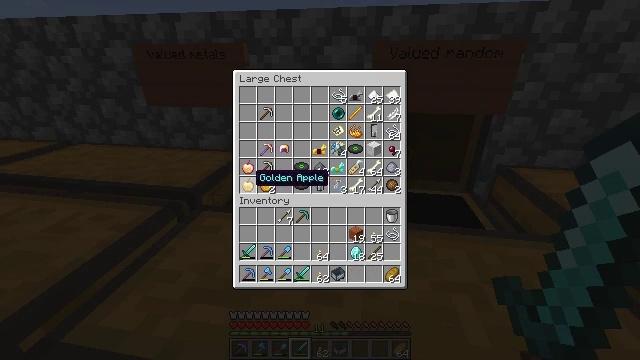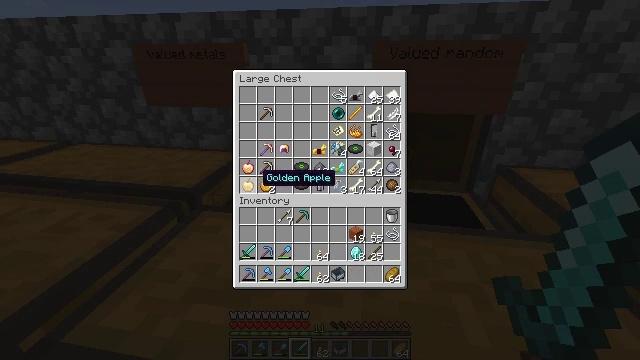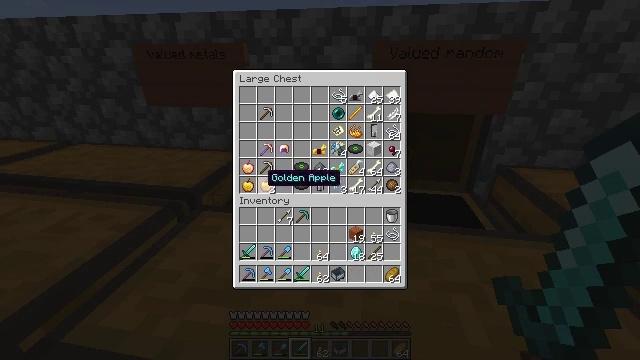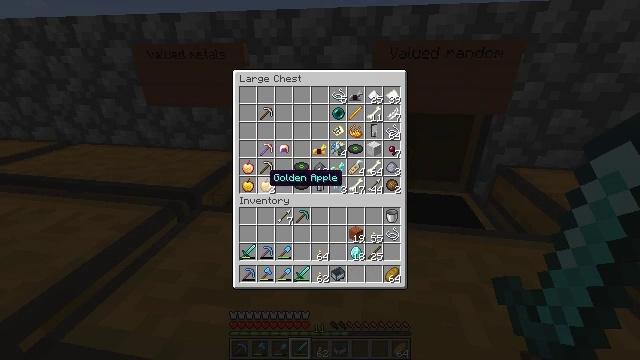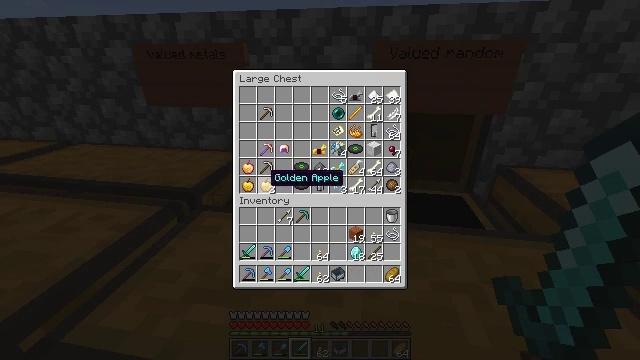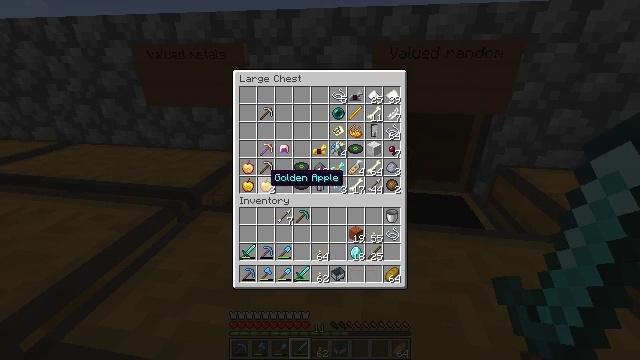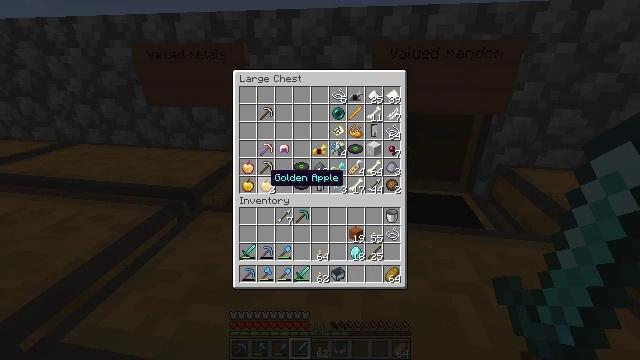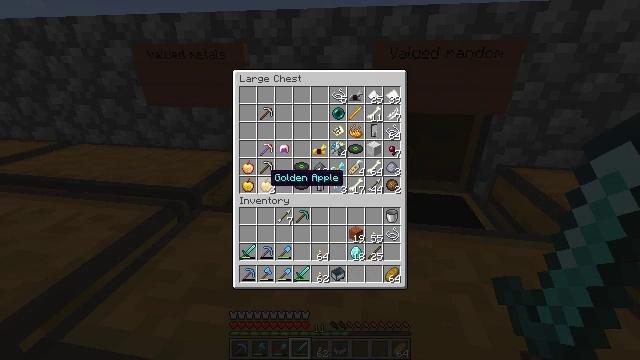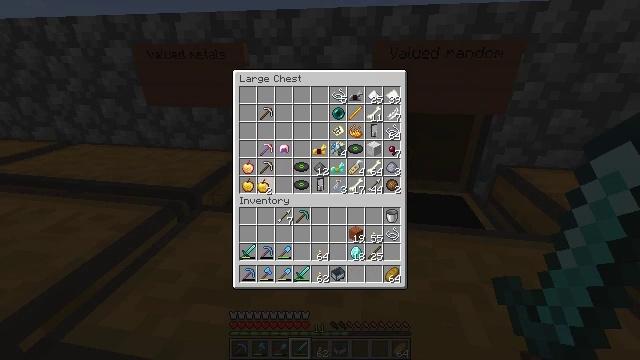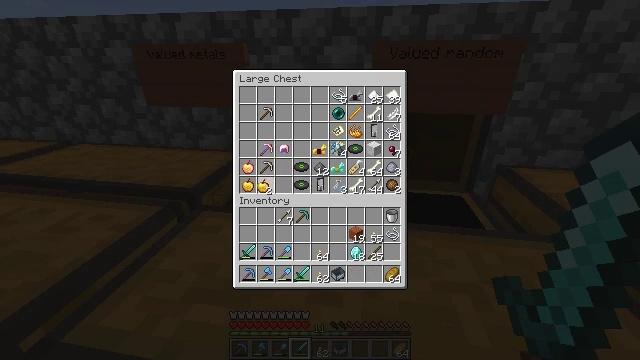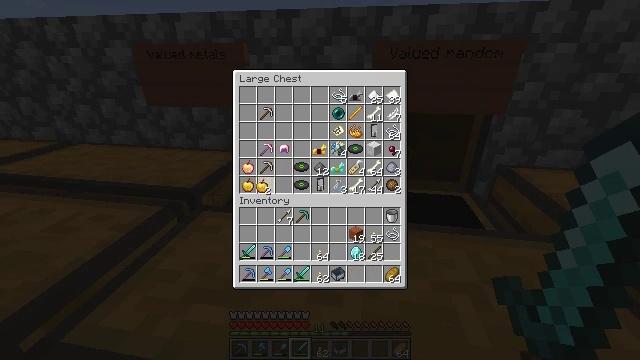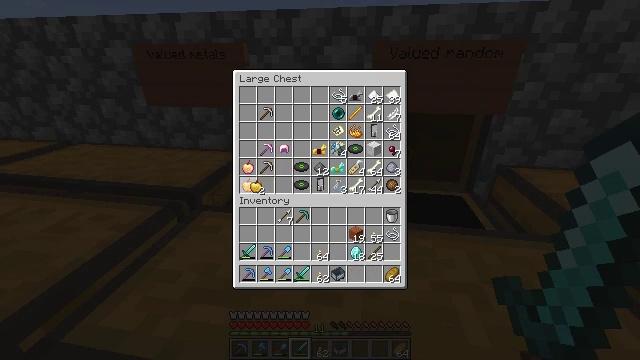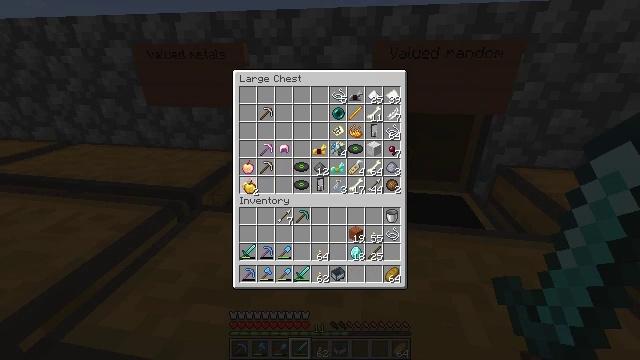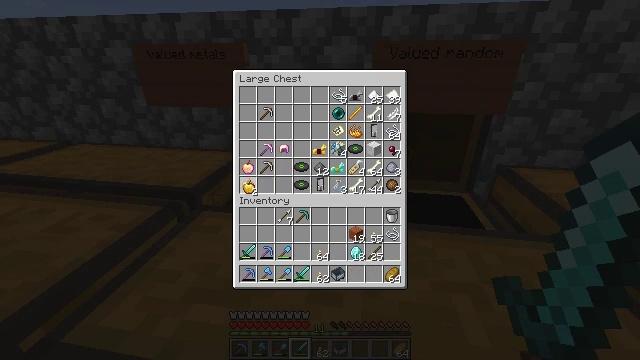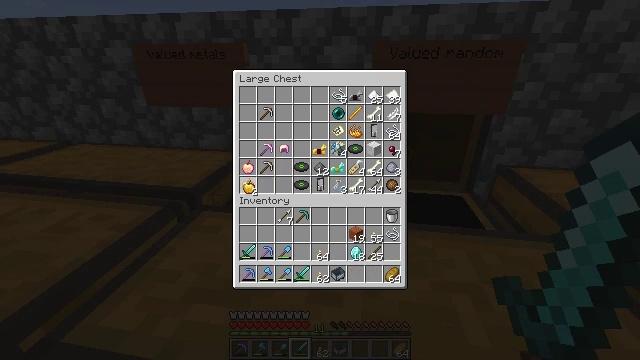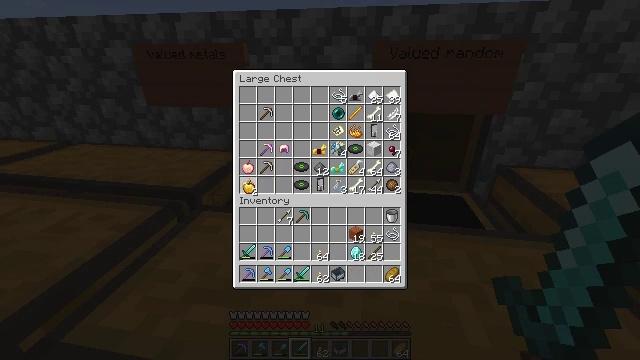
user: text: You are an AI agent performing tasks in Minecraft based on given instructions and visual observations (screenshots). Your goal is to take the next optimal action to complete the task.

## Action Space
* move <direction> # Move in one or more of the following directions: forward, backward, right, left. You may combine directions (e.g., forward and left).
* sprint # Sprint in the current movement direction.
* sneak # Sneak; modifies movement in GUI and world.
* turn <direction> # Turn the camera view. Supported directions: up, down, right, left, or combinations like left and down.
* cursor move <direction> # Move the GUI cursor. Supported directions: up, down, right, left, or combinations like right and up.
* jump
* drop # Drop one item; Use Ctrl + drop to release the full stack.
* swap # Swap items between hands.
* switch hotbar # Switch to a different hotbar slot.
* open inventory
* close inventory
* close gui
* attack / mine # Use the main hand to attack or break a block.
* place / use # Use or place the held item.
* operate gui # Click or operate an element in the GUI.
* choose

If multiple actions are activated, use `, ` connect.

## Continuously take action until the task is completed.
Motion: motion action
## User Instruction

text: Craft a diamond shovel with materials at the crafting table.
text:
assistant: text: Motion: cursor move right
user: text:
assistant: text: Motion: no_op
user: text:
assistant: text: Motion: no_op
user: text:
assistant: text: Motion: no_op
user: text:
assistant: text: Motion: no_op
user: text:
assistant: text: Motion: no_op
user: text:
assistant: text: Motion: no_op
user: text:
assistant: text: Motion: operate gui
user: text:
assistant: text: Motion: operate gui
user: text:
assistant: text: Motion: no_op
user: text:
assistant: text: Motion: no_op
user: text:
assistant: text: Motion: no_op
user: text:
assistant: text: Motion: no_op
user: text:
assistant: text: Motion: operate gui
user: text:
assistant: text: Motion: operate gui
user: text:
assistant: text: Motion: operate gui
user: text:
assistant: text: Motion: no_op
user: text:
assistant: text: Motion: no_op
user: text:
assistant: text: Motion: no_op
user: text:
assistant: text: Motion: no_op
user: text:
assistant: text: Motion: cursor move right
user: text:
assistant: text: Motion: no_op
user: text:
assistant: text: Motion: no_op
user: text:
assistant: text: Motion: no_op
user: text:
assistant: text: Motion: no_op
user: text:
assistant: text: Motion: no_op
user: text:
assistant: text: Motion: no_op
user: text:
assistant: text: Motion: no_op
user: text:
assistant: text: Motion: no_op
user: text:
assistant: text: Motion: no_op